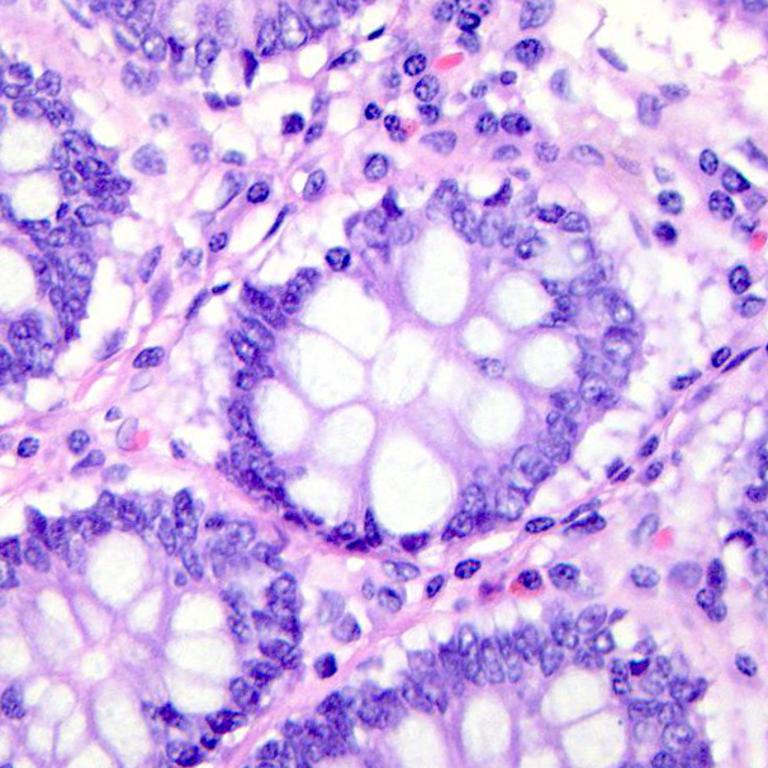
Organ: colon
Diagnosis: benign